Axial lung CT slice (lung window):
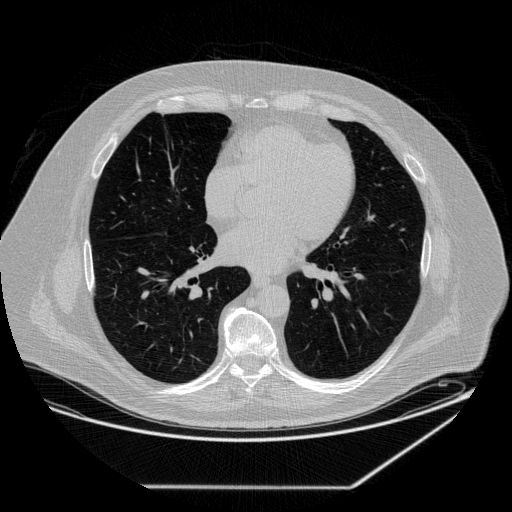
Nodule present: no